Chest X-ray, PA view. Patient: 37 years old, sex F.
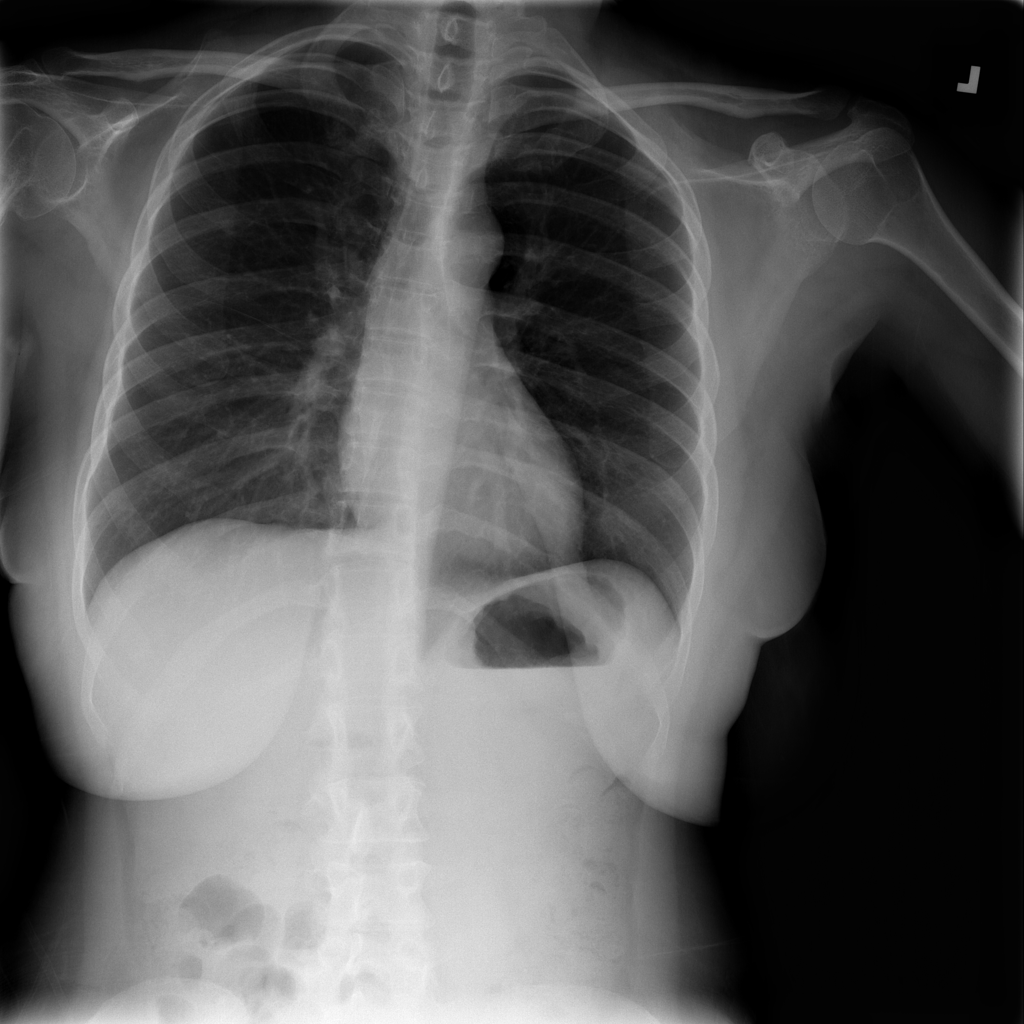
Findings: No Finding